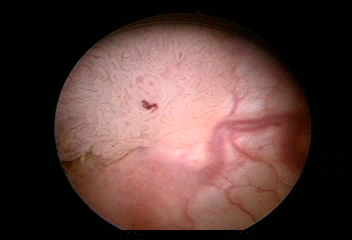
Modality: WLC
Class: Malignant
Subclass: LowGradePapillary
Lesion: L3
Stage: Ta
Morphology: Papillary
Bladder cancer association: Yes
Annotated structures: Tumor